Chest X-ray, PA view. Patient: 55 years old, sex M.
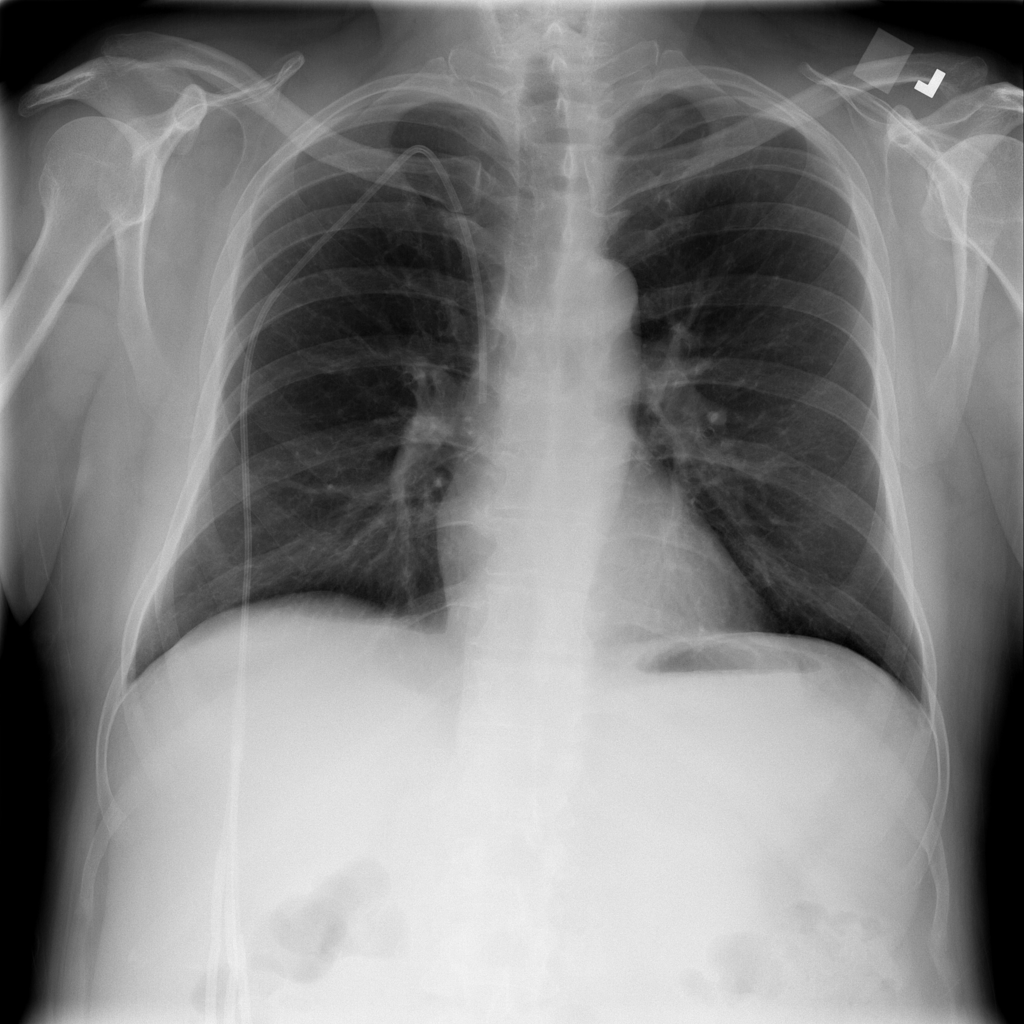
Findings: Infiltration